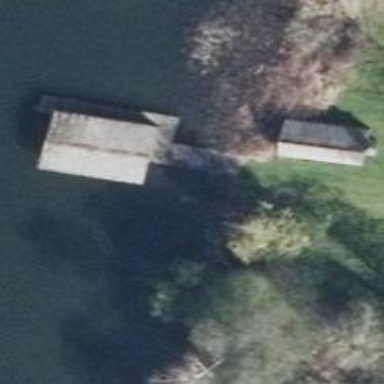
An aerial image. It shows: Man-made pier.